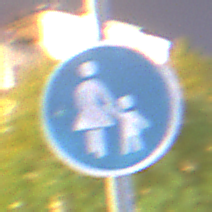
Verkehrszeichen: Gehweg
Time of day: Night
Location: Outdoor (Urban)
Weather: PartlyCloudy
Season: NotSpecified
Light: Natural